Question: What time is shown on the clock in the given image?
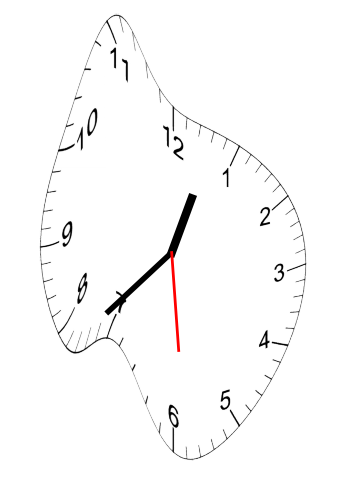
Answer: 12:37:29